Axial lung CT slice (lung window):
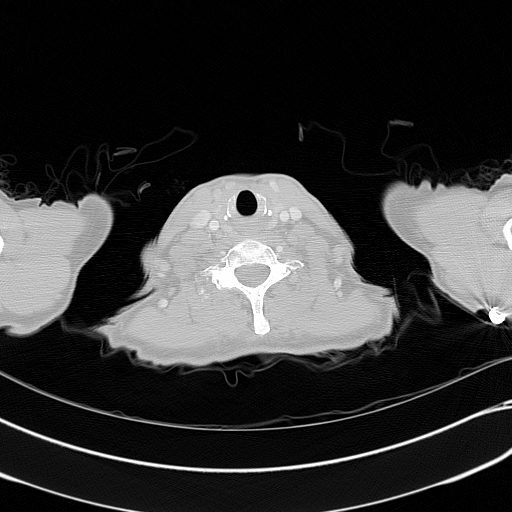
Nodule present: no